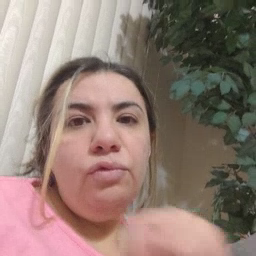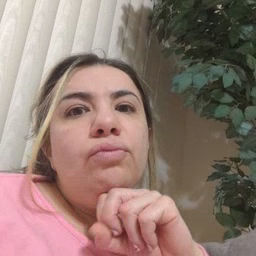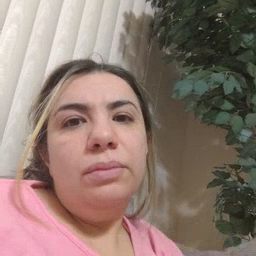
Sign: frog